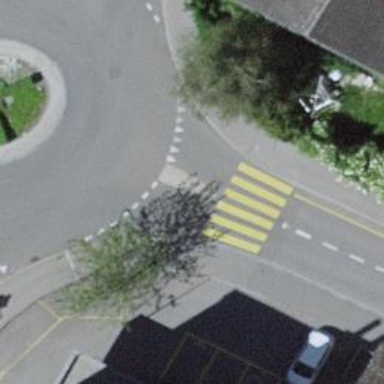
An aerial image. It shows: Uncontrolled crossing on the road.